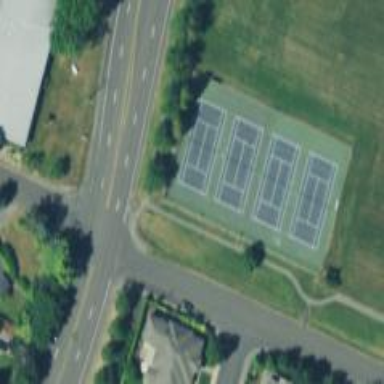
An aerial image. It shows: Sports centre with tennis facilities enclosed by fence.